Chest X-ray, AP view. Patient: 29 years old, sex F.
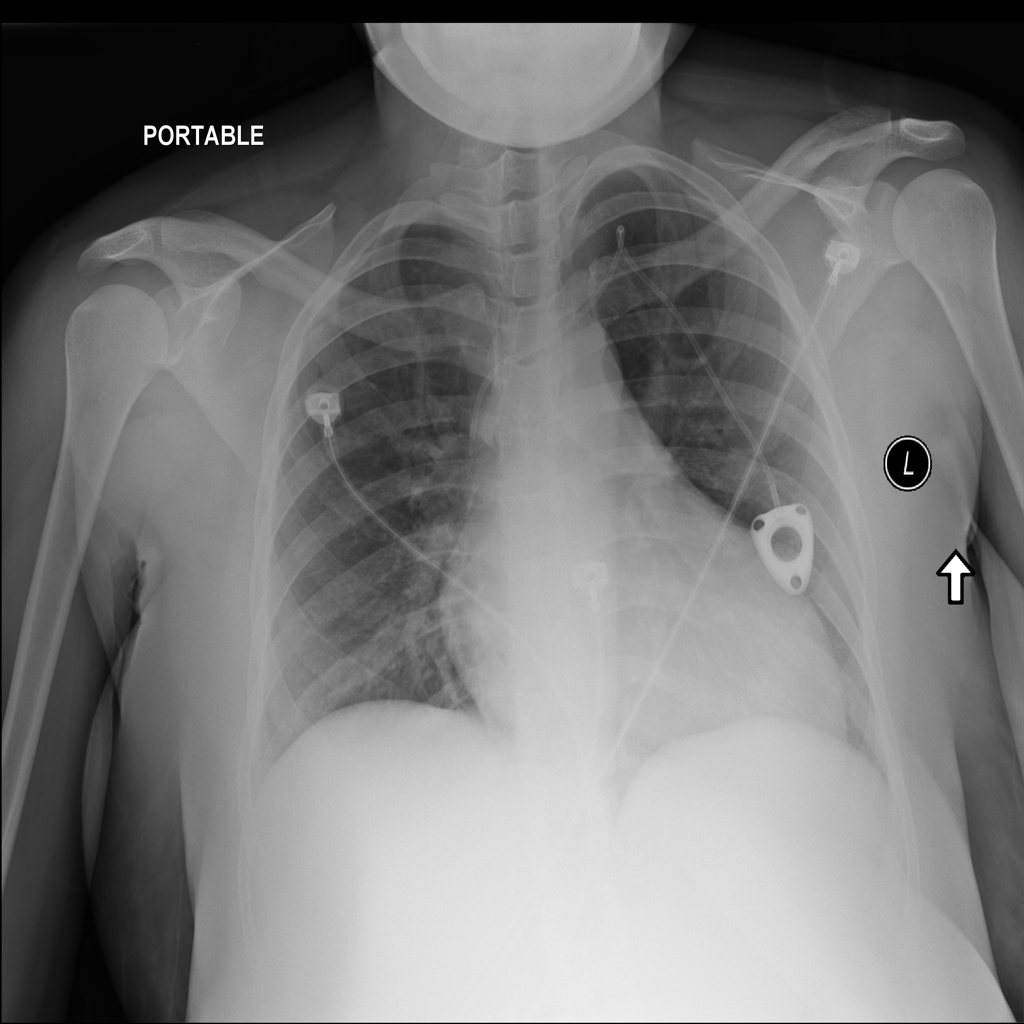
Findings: No Finding